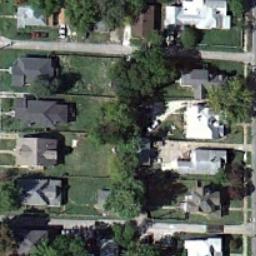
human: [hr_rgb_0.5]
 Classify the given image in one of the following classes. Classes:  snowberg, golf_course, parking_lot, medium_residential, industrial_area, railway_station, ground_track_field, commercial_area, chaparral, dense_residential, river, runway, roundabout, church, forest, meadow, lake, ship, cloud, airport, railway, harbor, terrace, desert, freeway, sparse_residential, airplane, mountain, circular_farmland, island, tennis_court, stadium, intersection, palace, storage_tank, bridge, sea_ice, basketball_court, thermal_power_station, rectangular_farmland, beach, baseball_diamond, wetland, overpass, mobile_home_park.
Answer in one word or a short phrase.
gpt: medium_residential